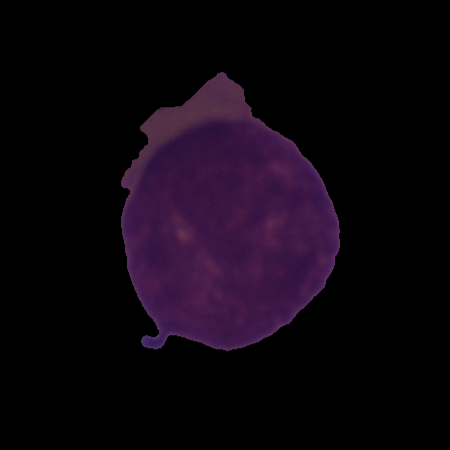
Label: cancer